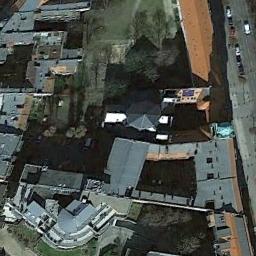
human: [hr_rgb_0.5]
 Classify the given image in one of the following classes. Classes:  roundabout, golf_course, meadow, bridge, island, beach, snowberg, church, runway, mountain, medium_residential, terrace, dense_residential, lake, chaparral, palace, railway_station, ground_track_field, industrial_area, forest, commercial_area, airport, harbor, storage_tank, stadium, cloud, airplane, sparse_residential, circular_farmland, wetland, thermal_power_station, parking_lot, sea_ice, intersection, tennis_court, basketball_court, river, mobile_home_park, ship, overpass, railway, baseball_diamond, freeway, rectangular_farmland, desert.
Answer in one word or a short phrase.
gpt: church